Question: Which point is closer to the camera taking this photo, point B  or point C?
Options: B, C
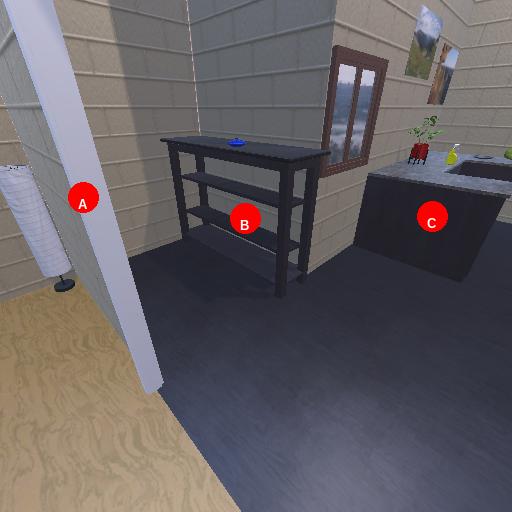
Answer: B